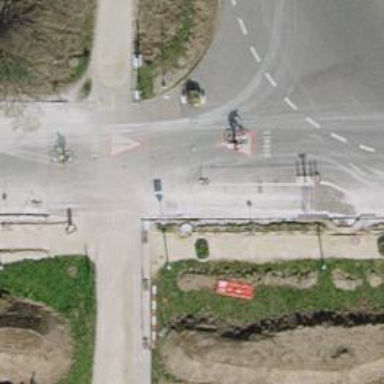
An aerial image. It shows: Rising bollard is in place as barrier.